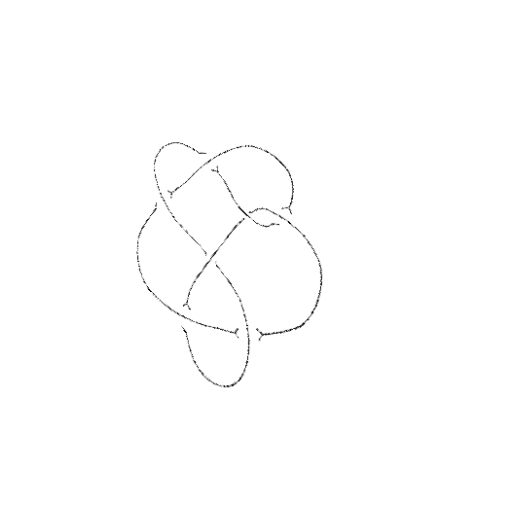
Crossing number: 7